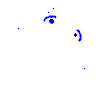
Particle: electron